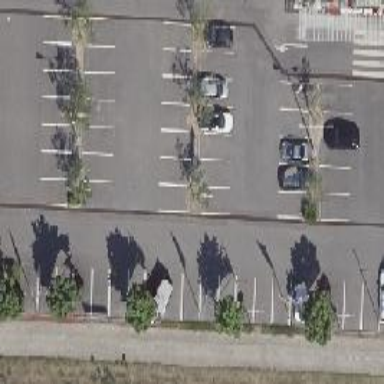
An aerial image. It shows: Asphalt parking aisle along service road.